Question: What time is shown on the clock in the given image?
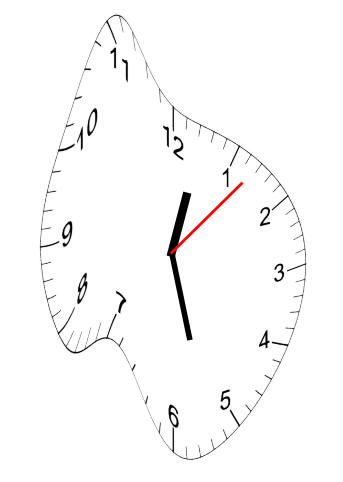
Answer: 12:27:07